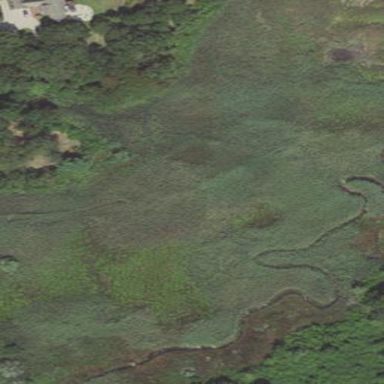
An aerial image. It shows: Beautiful wet meadow natural wetland.